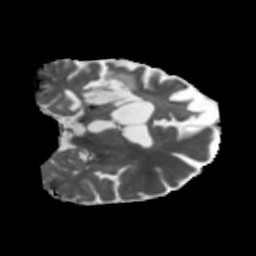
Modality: MD
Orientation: coronal
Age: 58
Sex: male
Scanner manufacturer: siemens
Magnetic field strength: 3 T
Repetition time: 5.47 s
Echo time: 0.0854 s